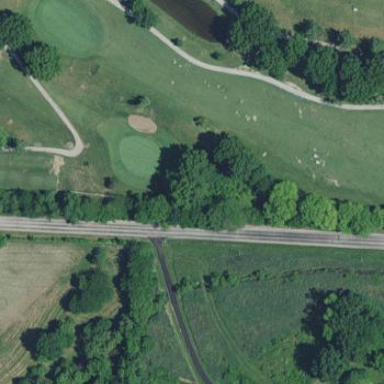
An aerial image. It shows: Golf fairway surrounded by grass.